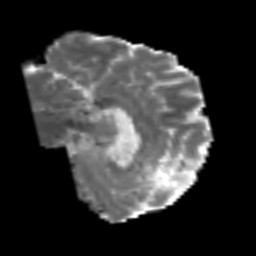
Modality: MD
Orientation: sagittal
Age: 56
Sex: male
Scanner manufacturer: siemens
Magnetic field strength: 3 T
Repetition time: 6.1 s
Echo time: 0.101 s